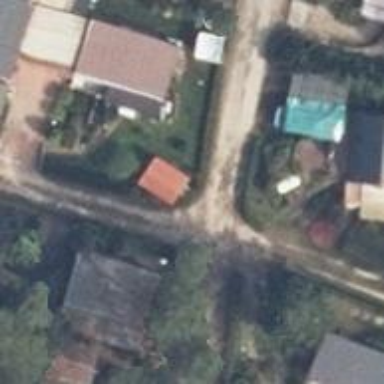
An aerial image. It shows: Residential road with dirt surface.